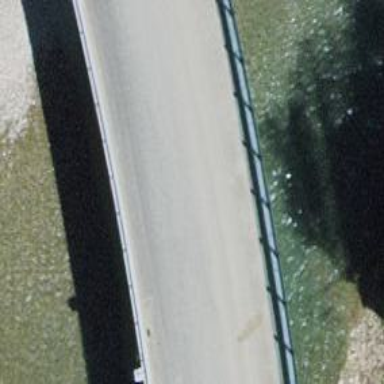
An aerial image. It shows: Motorway bridge with asphalt surface. It is part of trunk highway.